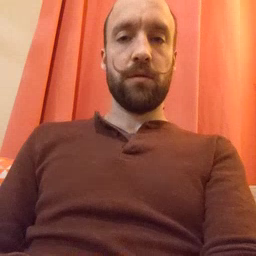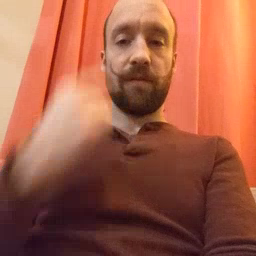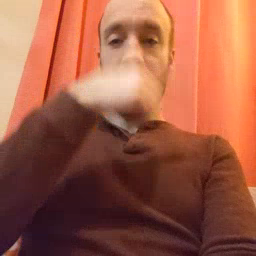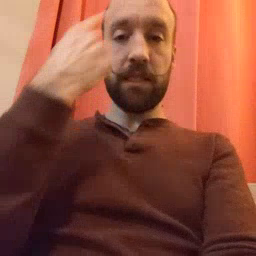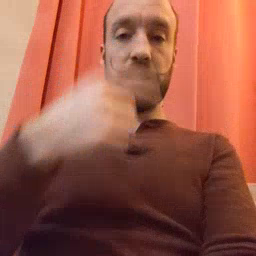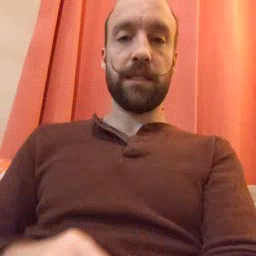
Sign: face